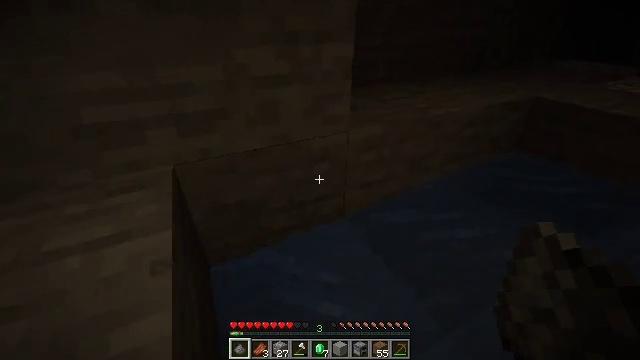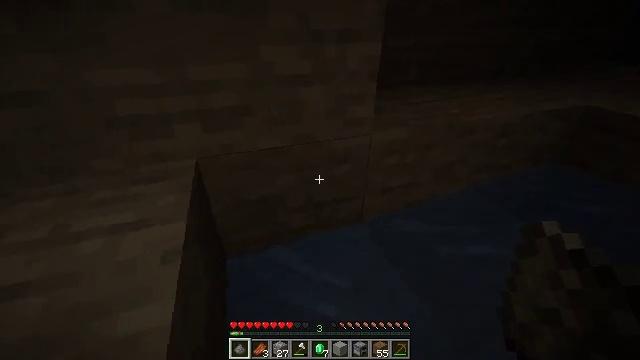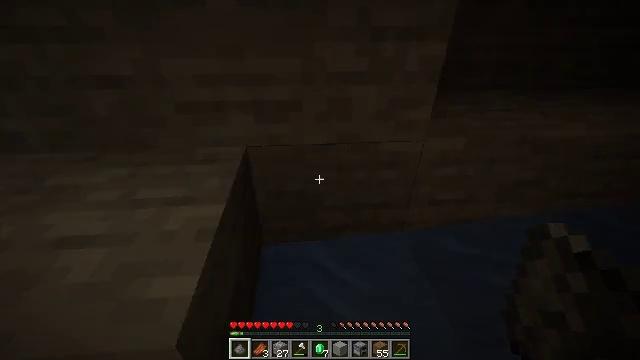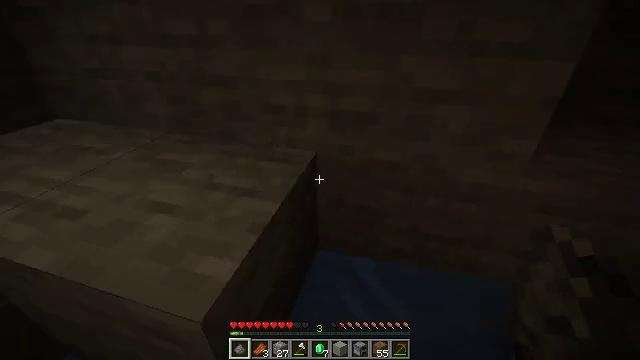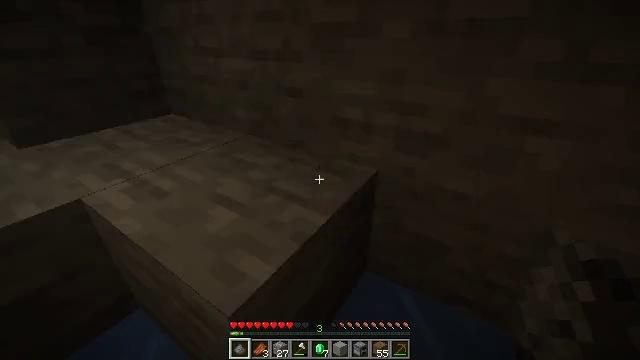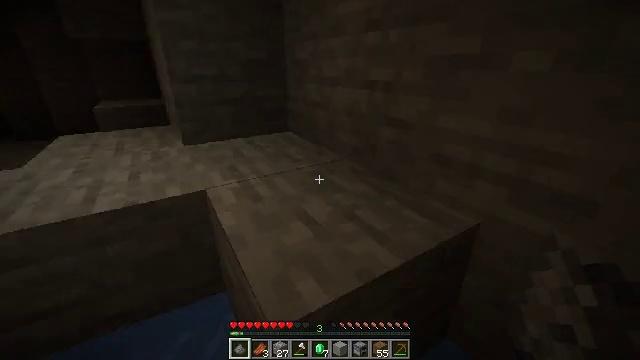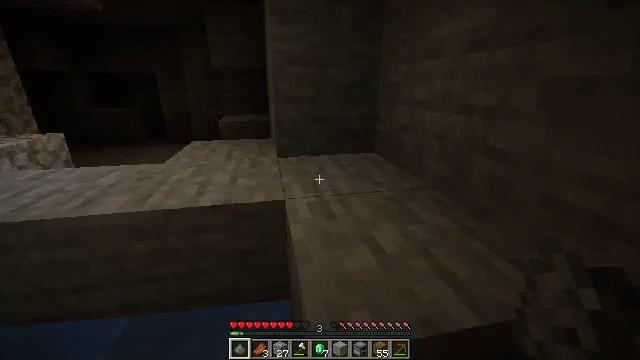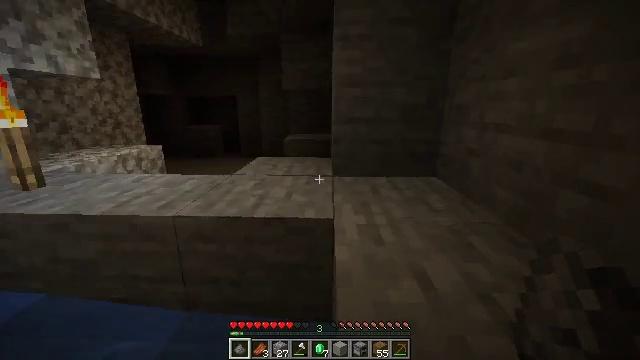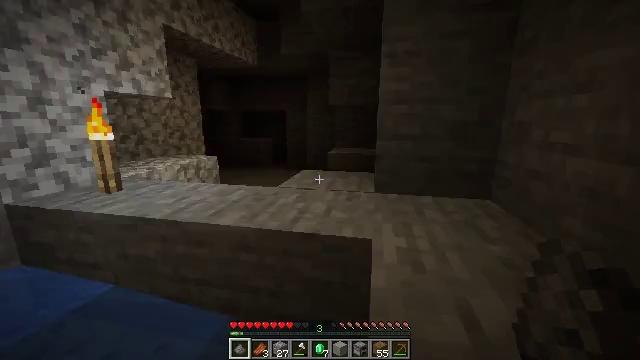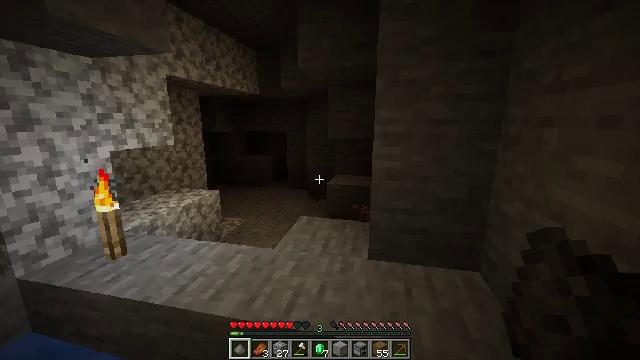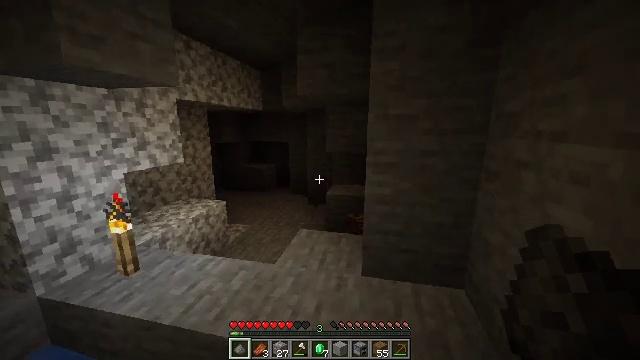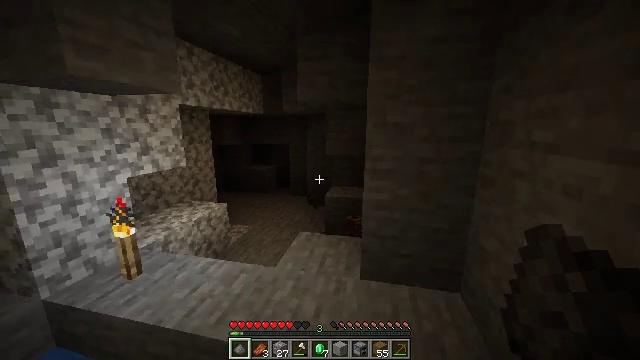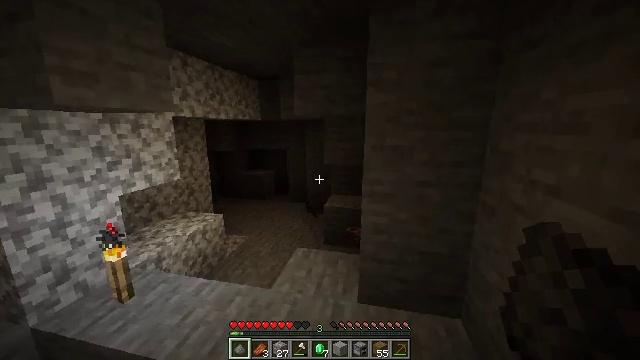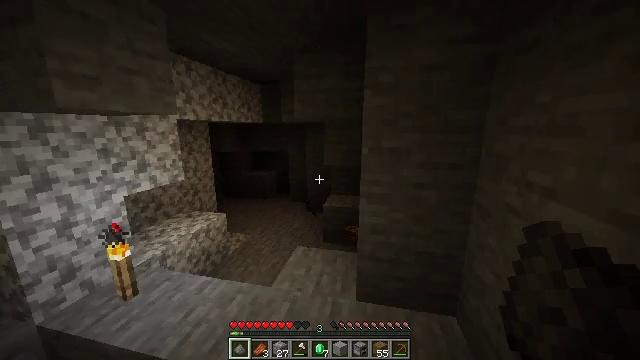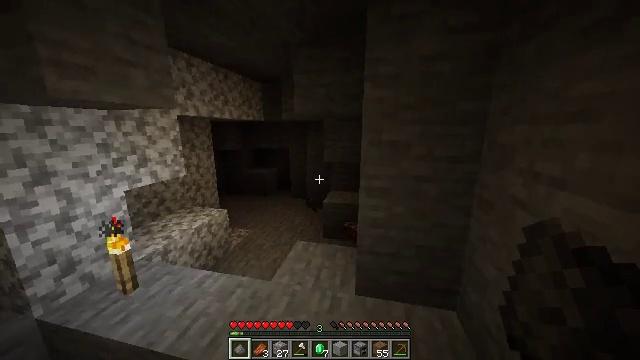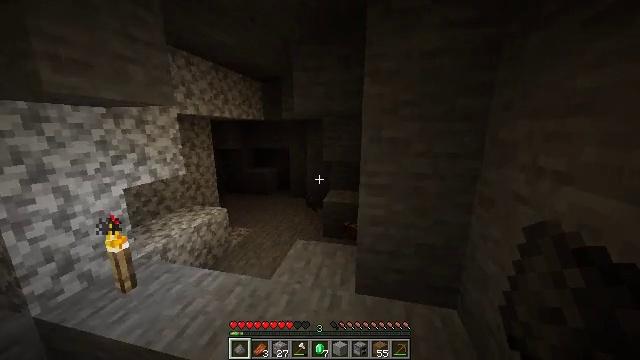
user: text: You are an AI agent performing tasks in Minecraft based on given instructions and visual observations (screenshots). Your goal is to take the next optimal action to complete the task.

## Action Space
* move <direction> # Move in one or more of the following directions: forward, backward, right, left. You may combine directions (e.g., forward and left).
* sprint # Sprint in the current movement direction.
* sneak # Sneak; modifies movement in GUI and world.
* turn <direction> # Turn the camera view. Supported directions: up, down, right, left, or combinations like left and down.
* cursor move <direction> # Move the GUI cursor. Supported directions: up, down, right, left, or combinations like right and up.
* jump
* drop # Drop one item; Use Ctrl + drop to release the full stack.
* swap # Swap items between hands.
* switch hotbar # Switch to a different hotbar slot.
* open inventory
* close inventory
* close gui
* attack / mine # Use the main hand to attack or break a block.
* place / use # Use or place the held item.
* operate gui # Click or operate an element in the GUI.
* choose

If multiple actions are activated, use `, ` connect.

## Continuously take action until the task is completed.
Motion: motion action
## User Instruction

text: Remove an iron axe from the inventory.
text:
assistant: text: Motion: move forward and move right, sprint, turn left
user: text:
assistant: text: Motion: move forward and move right, sprint, turn left
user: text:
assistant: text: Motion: move forward and move right, sprint, turn left and up
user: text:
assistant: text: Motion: move forward and move right, sprint, turn left and up
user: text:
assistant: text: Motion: move forward and move right, sprint, turn left and up
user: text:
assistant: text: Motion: move forward and move right, sprint, turn left and up
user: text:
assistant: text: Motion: move forward, sprint, turn left and up
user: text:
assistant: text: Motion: move forward, sprint, turn left and up, jump
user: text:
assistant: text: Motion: move forward, sprint, jump
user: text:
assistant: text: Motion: move forward, sprint, jump
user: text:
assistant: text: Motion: move forward, sprint, jump
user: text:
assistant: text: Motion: move forward, sprint, jump
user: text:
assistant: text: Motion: move forward, sprint, jump
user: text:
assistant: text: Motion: move forward, sprint, jump
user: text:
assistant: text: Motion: move forward, sprint, jump
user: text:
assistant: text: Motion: move forward, sprint, jump
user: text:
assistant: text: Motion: move forward, sprint, jump
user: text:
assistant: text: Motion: move forward, sprint, turn left and down, jump
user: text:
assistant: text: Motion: move forward, sprint, turn left and down, jump
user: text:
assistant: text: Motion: move forward, sprint, turn left and down, jump
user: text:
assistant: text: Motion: move forward, sprint, jump
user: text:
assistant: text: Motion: move forward, sprint, jump
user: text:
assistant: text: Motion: move forward and move left, sprint, jump
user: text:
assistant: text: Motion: move forward and move left, sprint, jump
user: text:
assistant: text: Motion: move forward and move left, sprint, turn right, jump
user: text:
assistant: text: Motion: move forward and move left, sprint, turn right and down
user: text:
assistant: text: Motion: move forward, turn right
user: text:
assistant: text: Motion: move forward, sprint, turn right
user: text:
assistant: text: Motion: move forward, sprint, turn right
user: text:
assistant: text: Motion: move forward, sprint